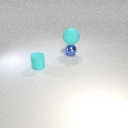
small cyan rubber cylinder to the left of small blue metal sphere